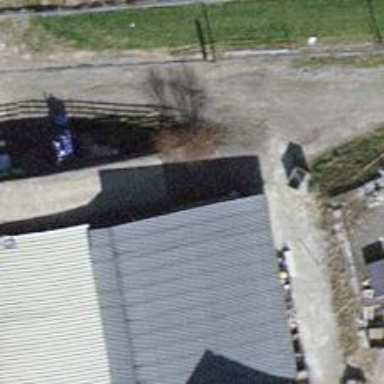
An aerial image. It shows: Fence.